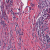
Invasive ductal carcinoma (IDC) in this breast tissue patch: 1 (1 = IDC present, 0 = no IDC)